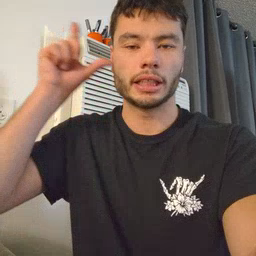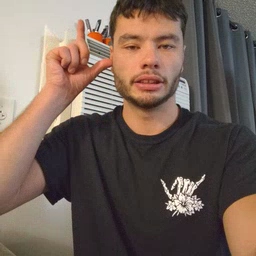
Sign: listen